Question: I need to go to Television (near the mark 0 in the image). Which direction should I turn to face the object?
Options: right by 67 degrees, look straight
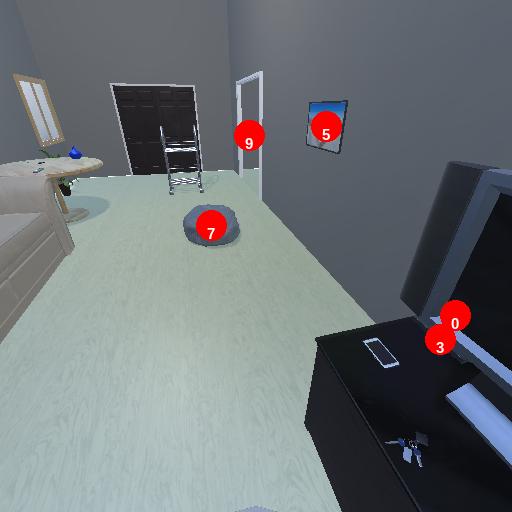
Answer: right by 67 degrees